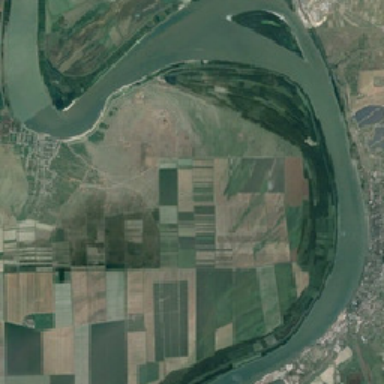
There are many green blocks in the area by the river .